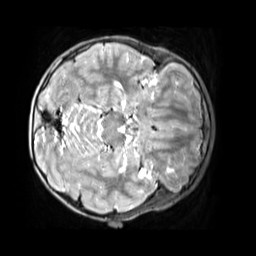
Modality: T2w
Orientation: axial
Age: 9
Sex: male
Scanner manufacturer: siemens
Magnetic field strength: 3 T
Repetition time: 3.2 s
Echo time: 0.408 s